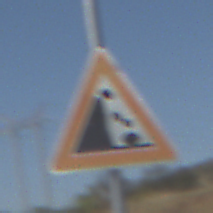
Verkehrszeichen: SteinschlagLinks
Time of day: Midday
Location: Outdoor (RoadRail)
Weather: Clear
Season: Summer
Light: Natural